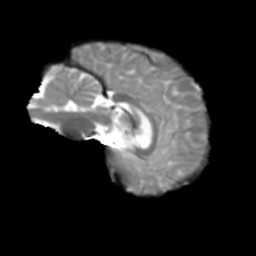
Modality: T2w
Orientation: sagittal
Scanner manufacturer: siemens
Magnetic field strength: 3 T
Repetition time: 4 s
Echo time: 0.0594 s